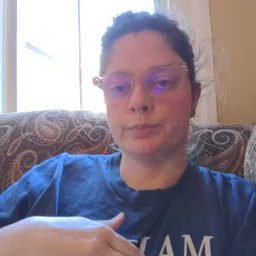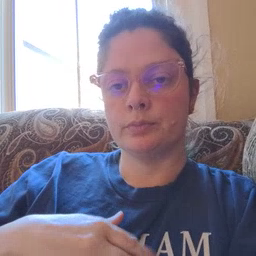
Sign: wolf